Interaction volume radius: 10 \u00c5
Interaction volume height: 25 \u00c5
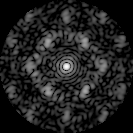
Disorder parameter: 0.6413